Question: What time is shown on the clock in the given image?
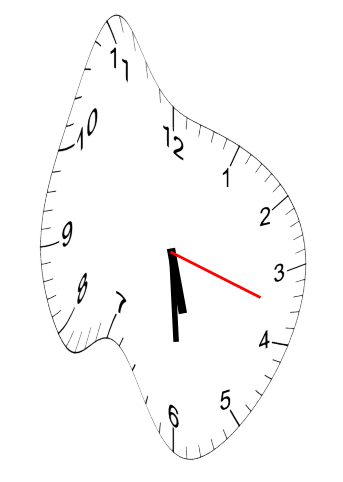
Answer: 05:29:18